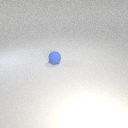
small blue rubber sphere